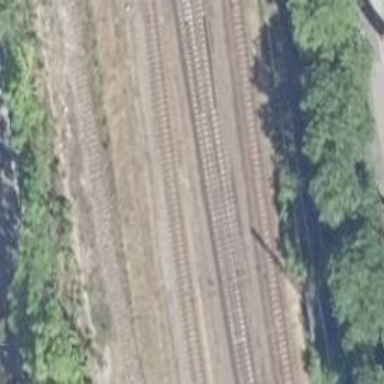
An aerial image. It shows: Railway switch.